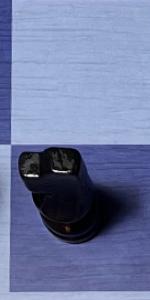
Label: Knight_Black